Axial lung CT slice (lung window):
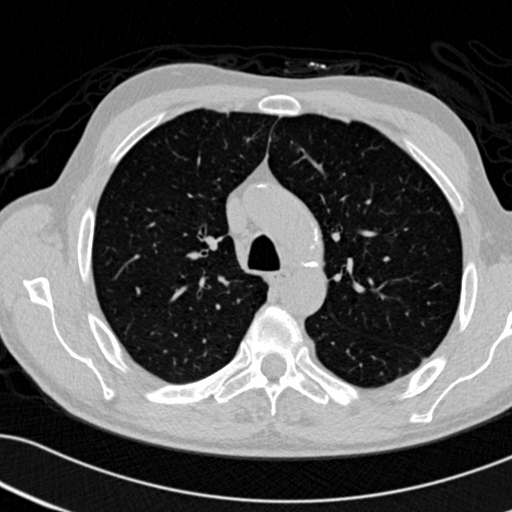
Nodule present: no